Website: apple-inc
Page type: customer-info-address
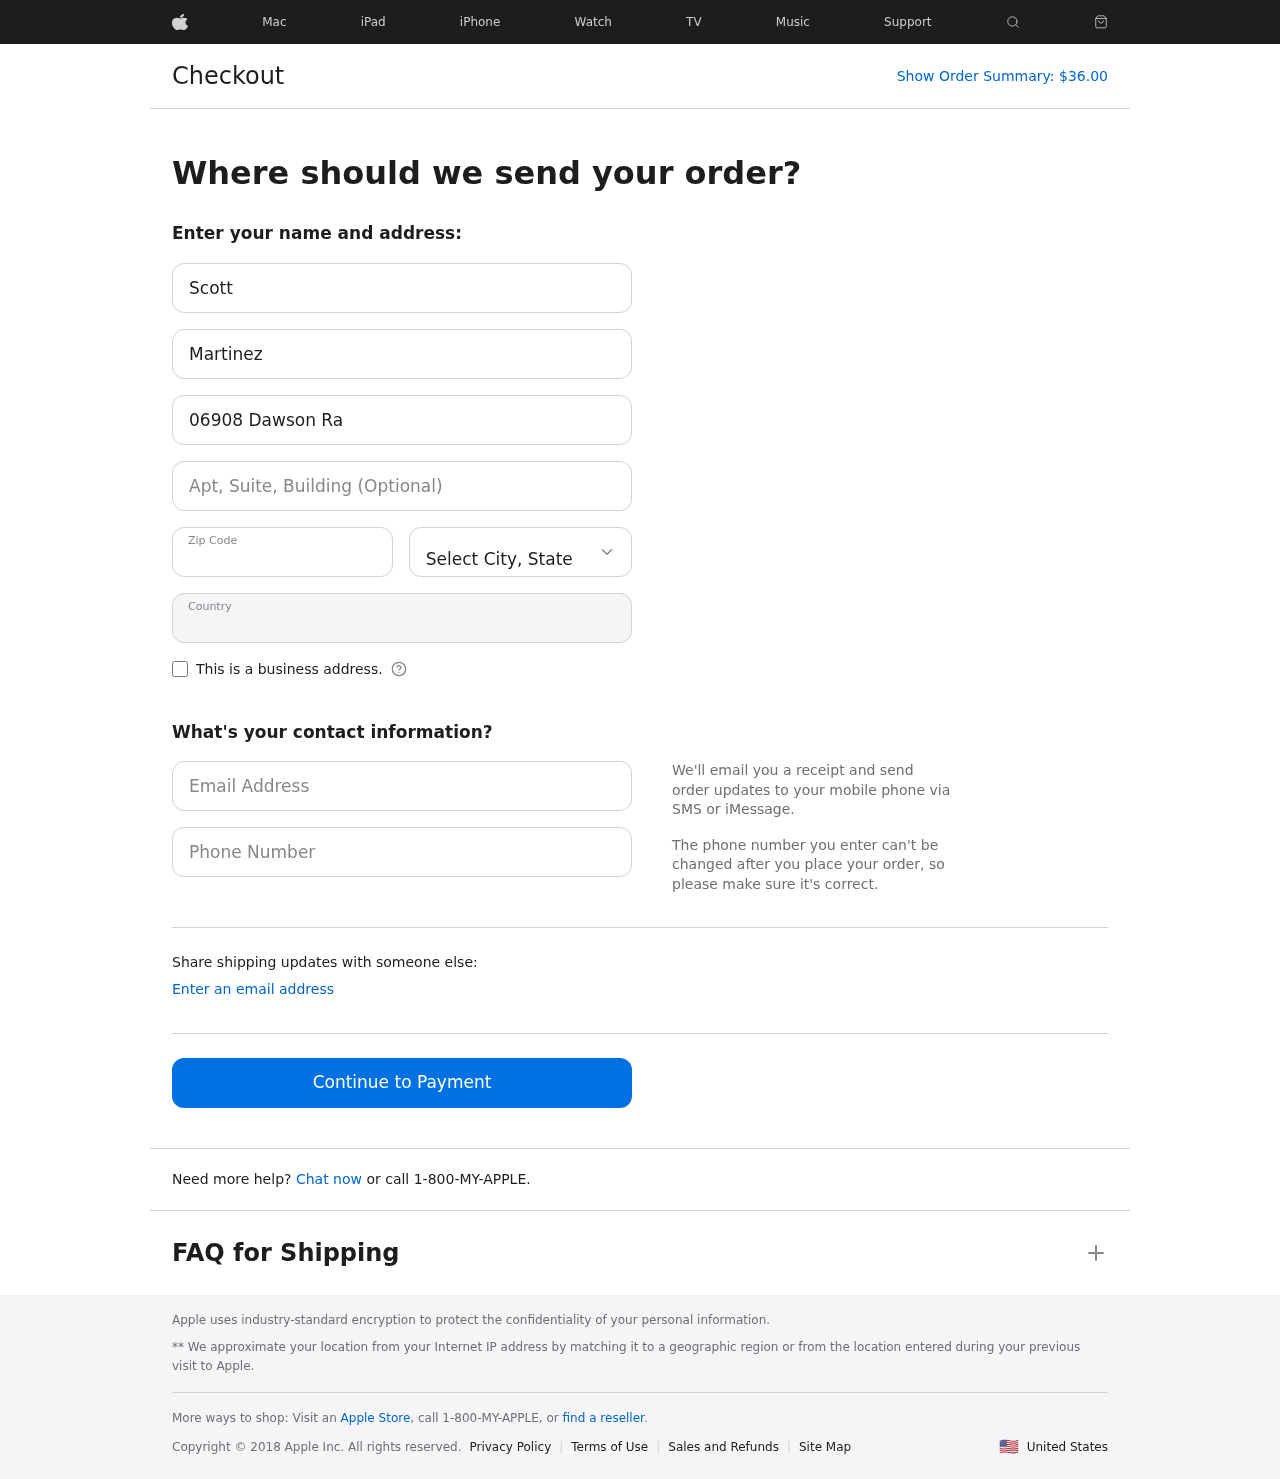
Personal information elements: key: PII_CITY_STATE
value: Amyburgh, SC
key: PII_COUNTRY
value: United States
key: PII_EMAIL
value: scott.martinez@gmail.com
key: PII_FIRSTNAME
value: Scott
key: PII_LASTNAME
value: Martinez
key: PII_PHONE
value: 4858826904
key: PII_POSTCODE
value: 43155
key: PII_STREET
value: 06908 Dawson Ranch Suite 593
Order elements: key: ORDER_TOTAL
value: $36.00